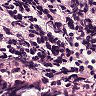
Metastatic tissue present: no